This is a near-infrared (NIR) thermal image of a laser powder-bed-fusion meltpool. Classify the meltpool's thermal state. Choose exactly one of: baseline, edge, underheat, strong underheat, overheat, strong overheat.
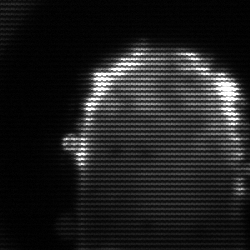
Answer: baseline